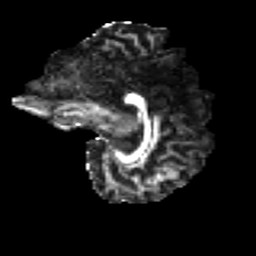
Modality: FA
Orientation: sagittal
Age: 36
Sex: female
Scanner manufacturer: ge
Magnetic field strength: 3 T
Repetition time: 7.8 s
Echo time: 0.0606 s